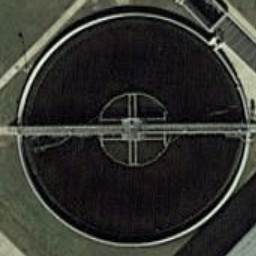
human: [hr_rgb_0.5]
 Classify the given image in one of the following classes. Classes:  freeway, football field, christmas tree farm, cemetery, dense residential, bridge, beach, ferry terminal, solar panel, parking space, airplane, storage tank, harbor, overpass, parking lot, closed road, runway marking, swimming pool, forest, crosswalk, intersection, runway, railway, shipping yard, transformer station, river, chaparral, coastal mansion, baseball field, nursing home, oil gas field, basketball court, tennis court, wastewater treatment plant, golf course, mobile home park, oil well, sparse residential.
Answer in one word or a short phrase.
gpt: wastewater treatment plant